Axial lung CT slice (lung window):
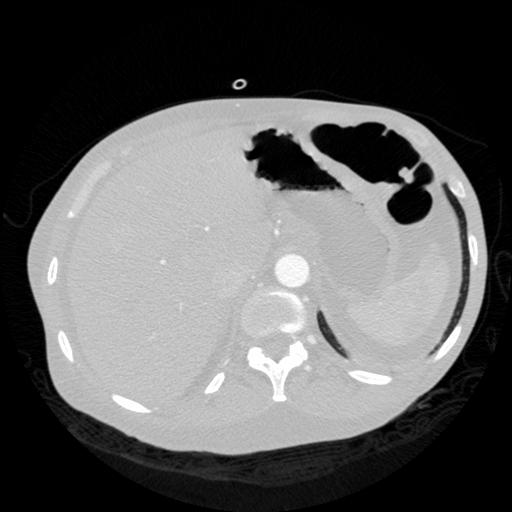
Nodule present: no